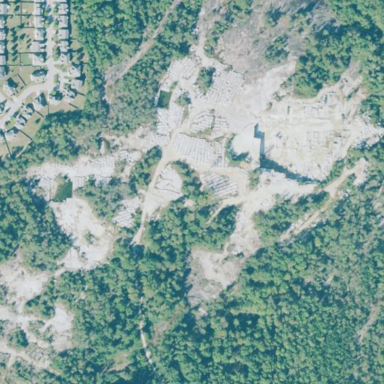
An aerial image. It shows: Quarry area.